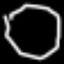
Label: octagon